Field crop: maize
Growth stage: 1
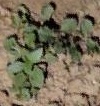
Species: convolvulus